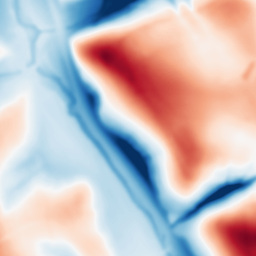
Category: multiscale
Decomposition family: dog_multiscale
Decomposition parameters: sigma_ratio: 1.6
n_scales: 6
base_sigma: 2
Upsampling method: cubic_mitchell
Upsampling parameters: scale: 8
Upsampling scale: 8